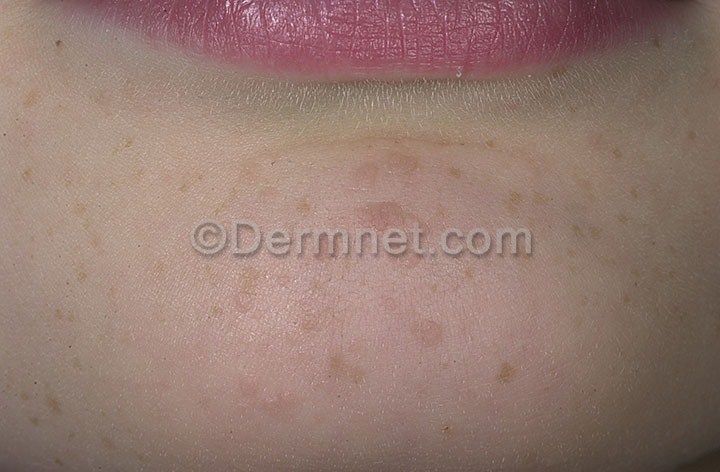
Disease: Warts Molluscum and other Viral Infections